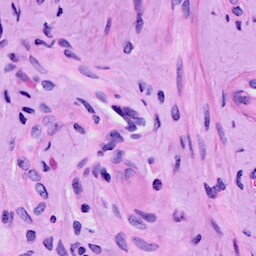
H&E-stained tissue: Cervix